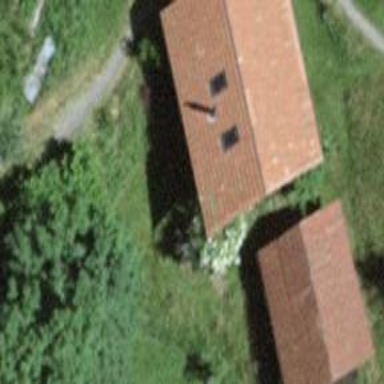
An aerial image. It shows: Residential building.